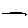
Label: line